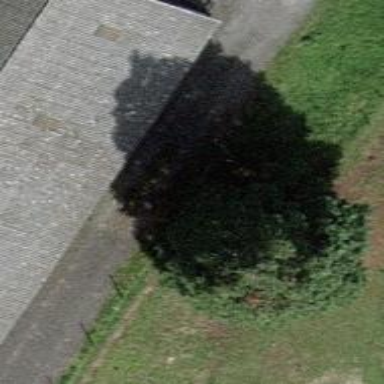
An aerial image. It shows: Evergreen tree with needle-leaved leaves.